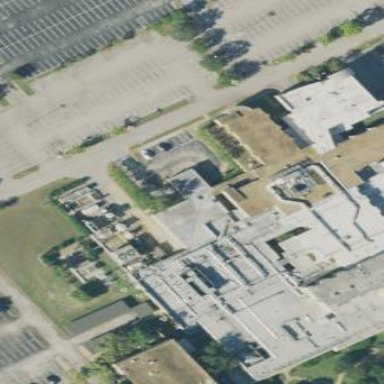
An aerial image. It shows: Healthcare facility identified as hospital.